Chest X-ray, AP view. Patient: 43 years old, sex M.
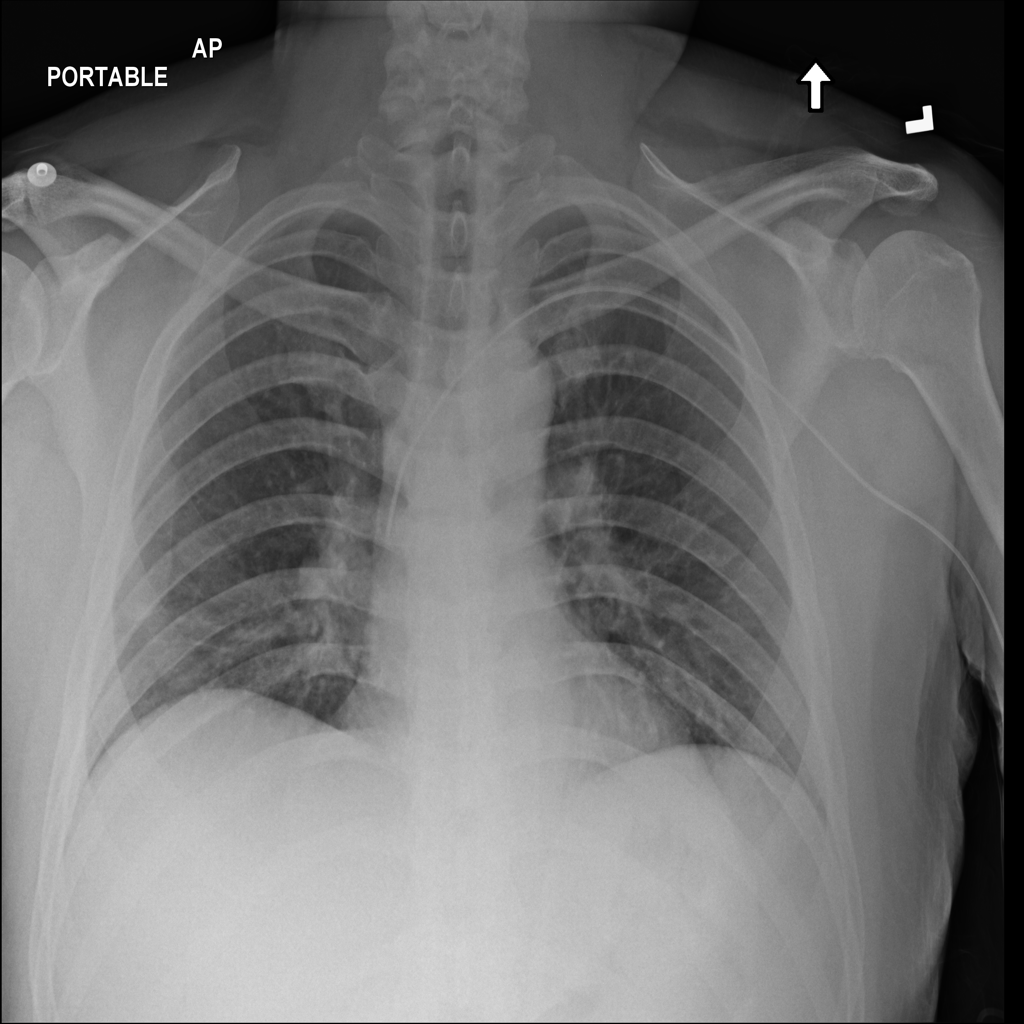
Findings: No Finding